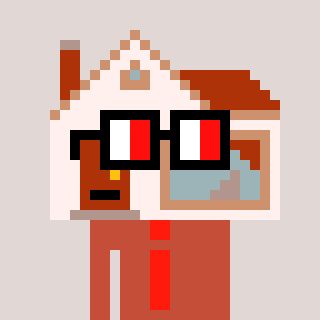
a pixel art character with square glasses with black frames and red eyes, a house-shaped head and a rust-colored body on a warm background